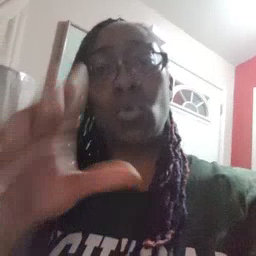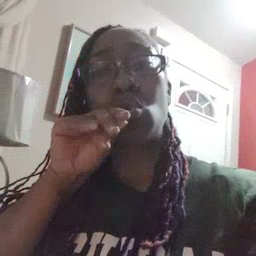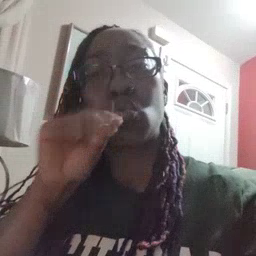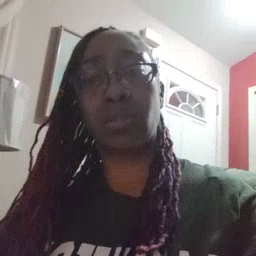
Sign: goose